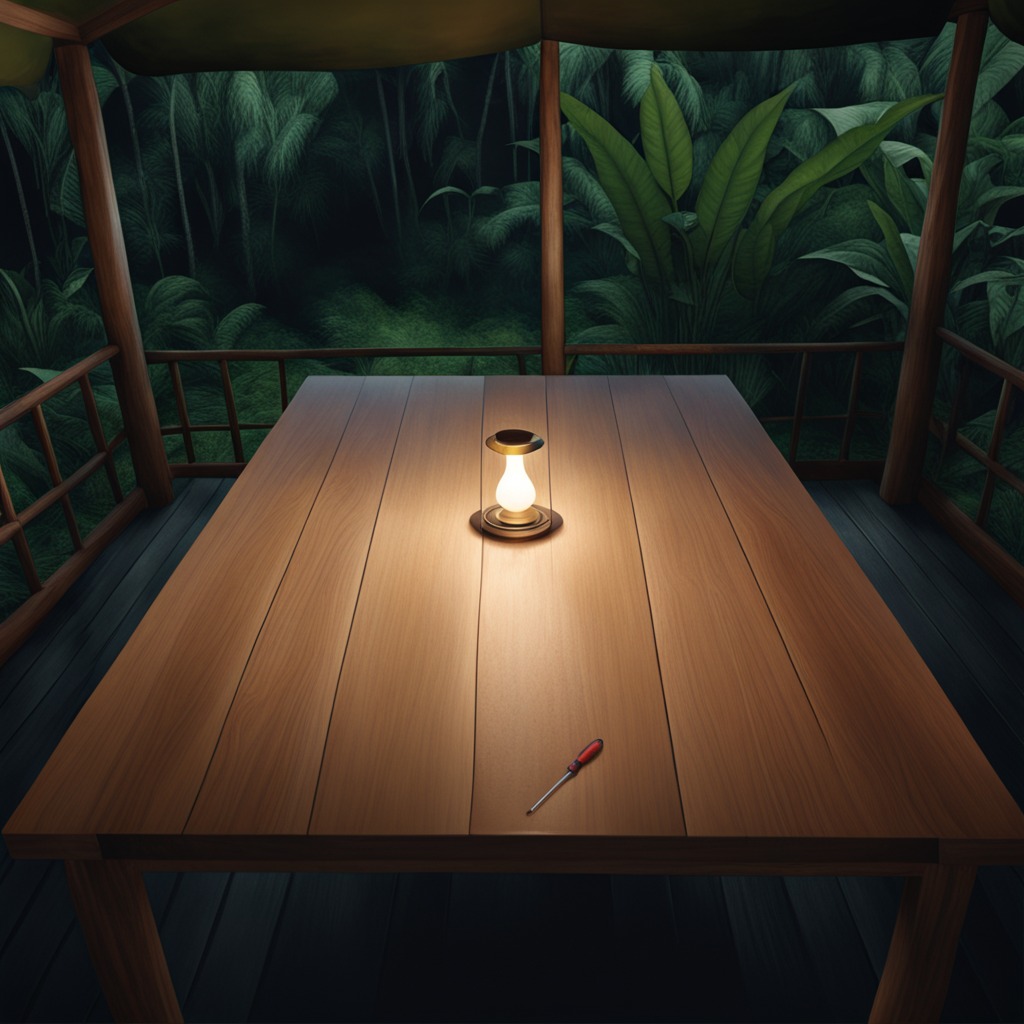
A screwdriver is lying on a wooden table inside a jungle field workshop tent at night.